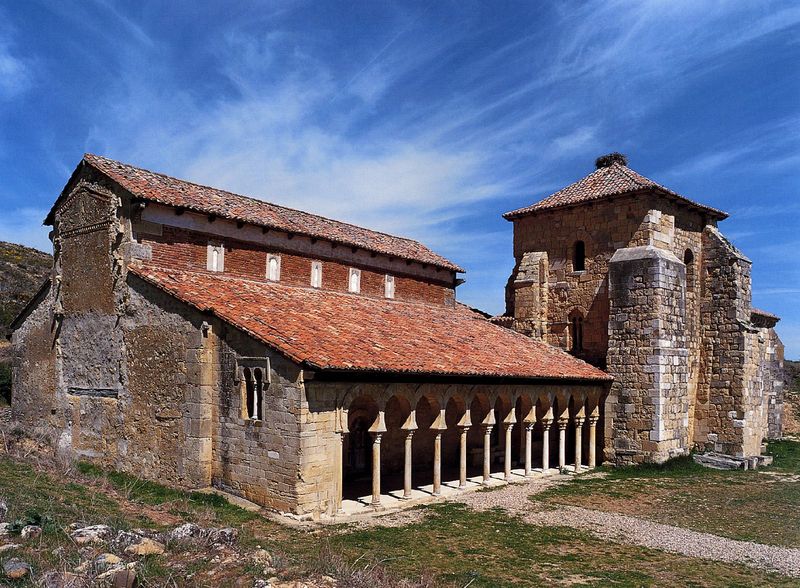
Titel: San Miguel de Escalada
Standort: Léon (EU - E)
Schlagwörter: blau, himmel, schatten, wolken, grün, braun, bunt, fenster, säulen, anlage, dach, gebäude, gras, haus, rasen, rot, weg, wiese, alt, wand, architektur, stein, steine, hügel, kirche, sonne, land, turm, bogen, italien, süden, fels, mauer, ziegel, backstein, rundbogen, durchgang, galerie, anbau, foto, fotografie, bögen, roh, gang, ruine, antike, kloster, mauerwerk, arkaden, rom, photo, gemäuer, villa, braum, farbfoto, antik, mittelalter, romanik, nest, klsoter, fotographie, aufnahme, weise, hau, verfallen, römisch, toscana, toskana, basilika, säulenhalle, säulengang, kreuzgang, attika, doppelbogen, dack, peristyl, doppelfenster, wehrturm, wehrhaft, finka, phot